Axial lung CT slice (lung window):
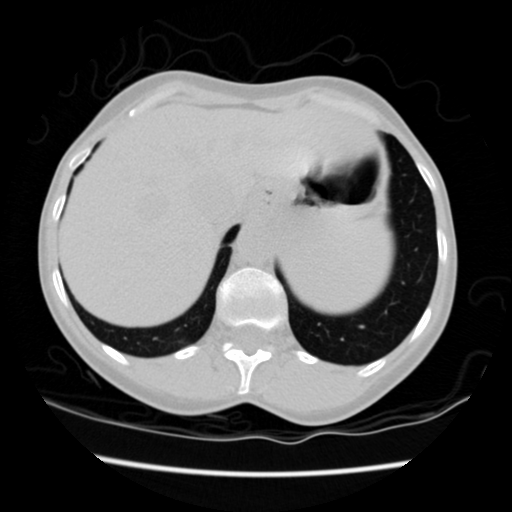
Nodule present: no